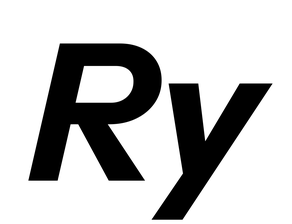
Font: InstrumentSans-Italic_Bold_Italic